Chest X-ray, PA view. Patient: 51 years old, sex M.
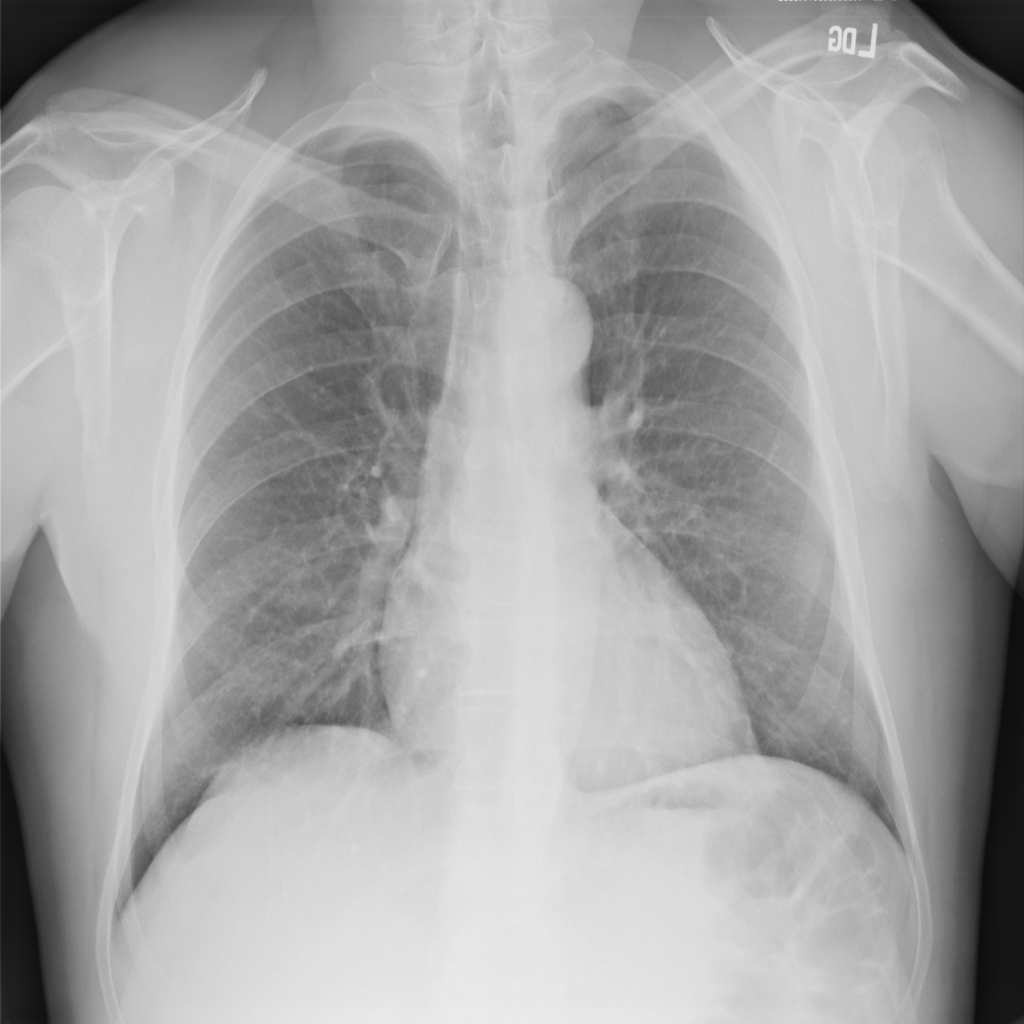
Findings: Pleural_Thickening